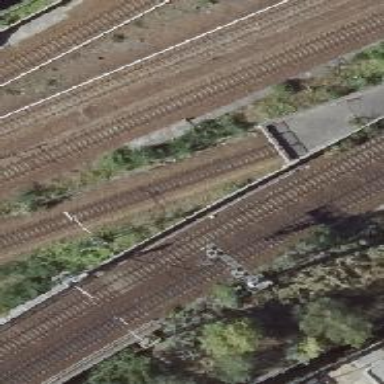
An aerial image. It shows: Railway signal.